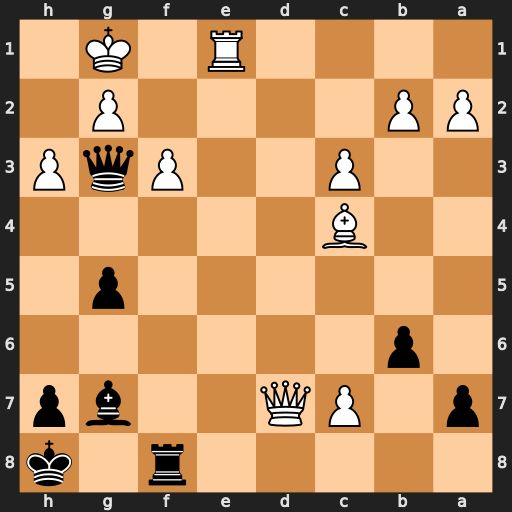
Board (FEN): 5r1k/p1PQ2bp/1p6/6p1/2B5/2P2PqP/PP4P1/4R1K1
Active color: b
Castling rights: -
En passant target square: -
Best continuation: Qxe1+ Bf1 Qe3+